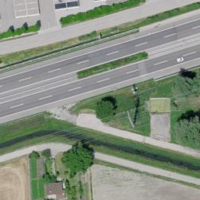
EUNIS habitat code: 57
Species observed at this site:
Prunus spinosa